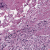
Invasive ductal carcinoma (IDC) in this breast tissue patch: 1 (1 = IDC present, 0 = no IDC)